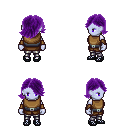
a pixel art fantasy rpg character, female body template, dark elf, purple skin, leather chest armor, metal pants, purple swoop hairstyle, cloth bracers, ghillies, four views (front, back, left, right), 2x2 character sprite sheet, small pixel art, hard edges, no anti-aliasing